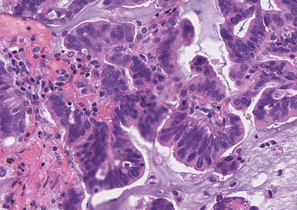
Tumor epithelial tissue: yes
Tumor-associated stroma tissue: yes
Normal tissue: no